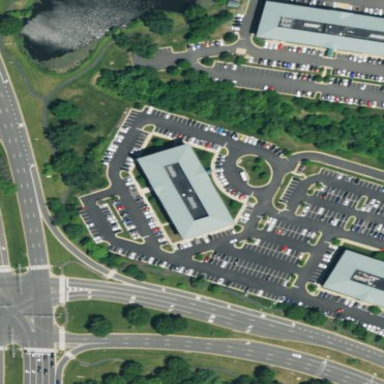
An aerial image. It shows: Office building that houses clinic providing healthcare services.